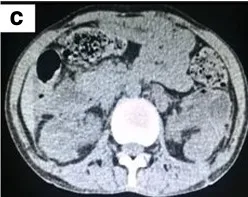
(c) NCCT scan of the abdomen after nephroscopic clearance.
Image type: radiology (ct)